Question:
Referencing the diagram above, I would like to create the following webpage layout:
- - - -
So far, I've tried using some 'position:fixed' hacks for column 1 and column 4, but I hope there's a better way in achieving this. <URL>
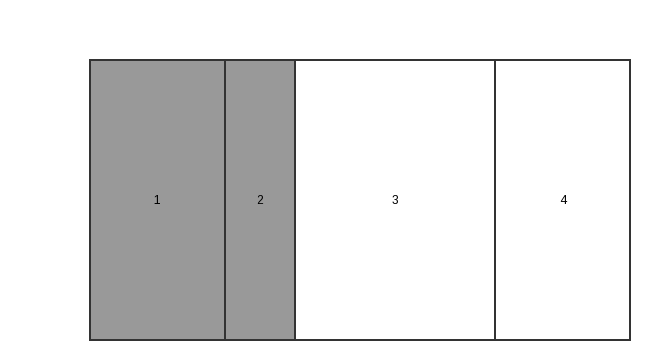
Answer: I found out the best way to do this is to simply use a background gradient.
HTML:
'''
<div id="container">
<div id="left"></div>
<div id="right"></div>
</div>
'''
CSS:
'''
body {
background: linear-gradient(to right, red 0%, red 50%, blue 50%, blue 100%);
}
'''
Update fiddle in case anyone is interested: <URL>